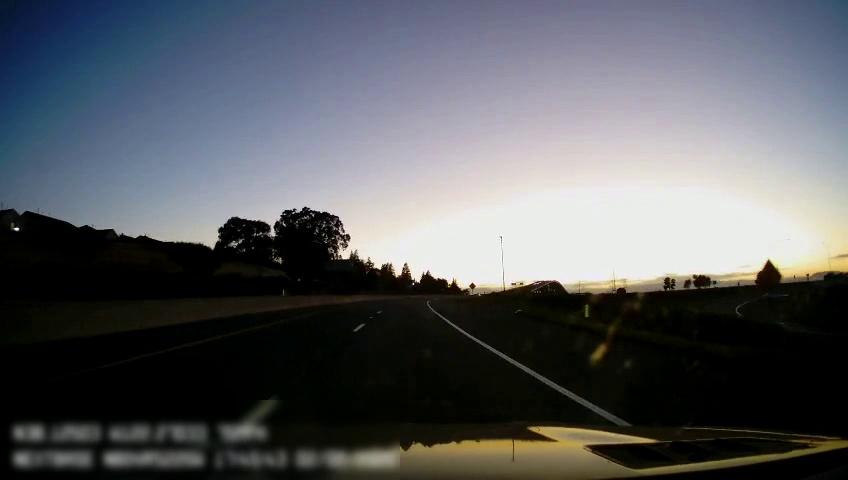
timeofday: Dusk/Dawn/Twilight
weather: Sunny
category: Drivable Space
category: Drivable Space
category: Lanes | Current Lane
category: Lanes | Current Lane
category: Lanes | Alternate Lane
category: Lanes | Alternate Lane